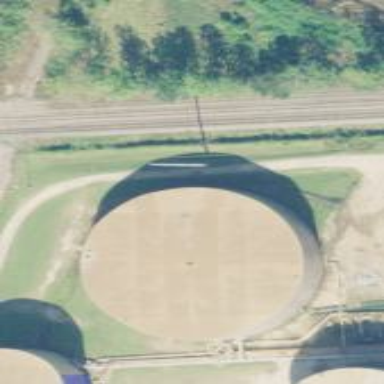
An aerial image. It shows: Storage tank that is man-made.